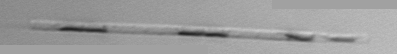
Label: Leptocylindrus